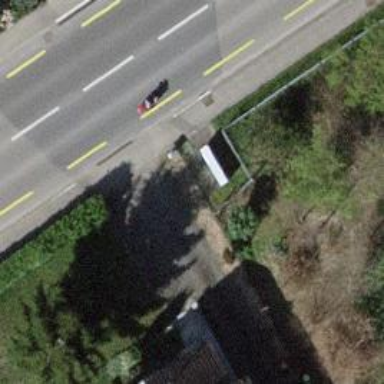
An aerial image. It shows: Street cabinet.